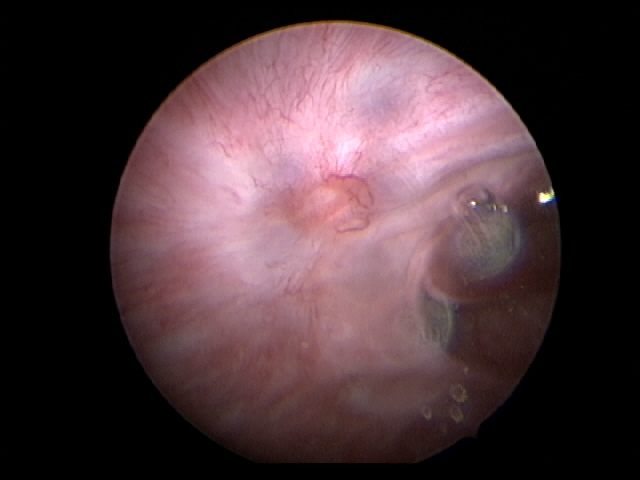
Modality: WLC
Class: Non-malignant
Subclass: InflammationNOS
Lesion: L2
Morphology: Papillary
Bladder cancer association: No